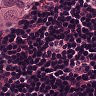
Metastatic tissue present: yes